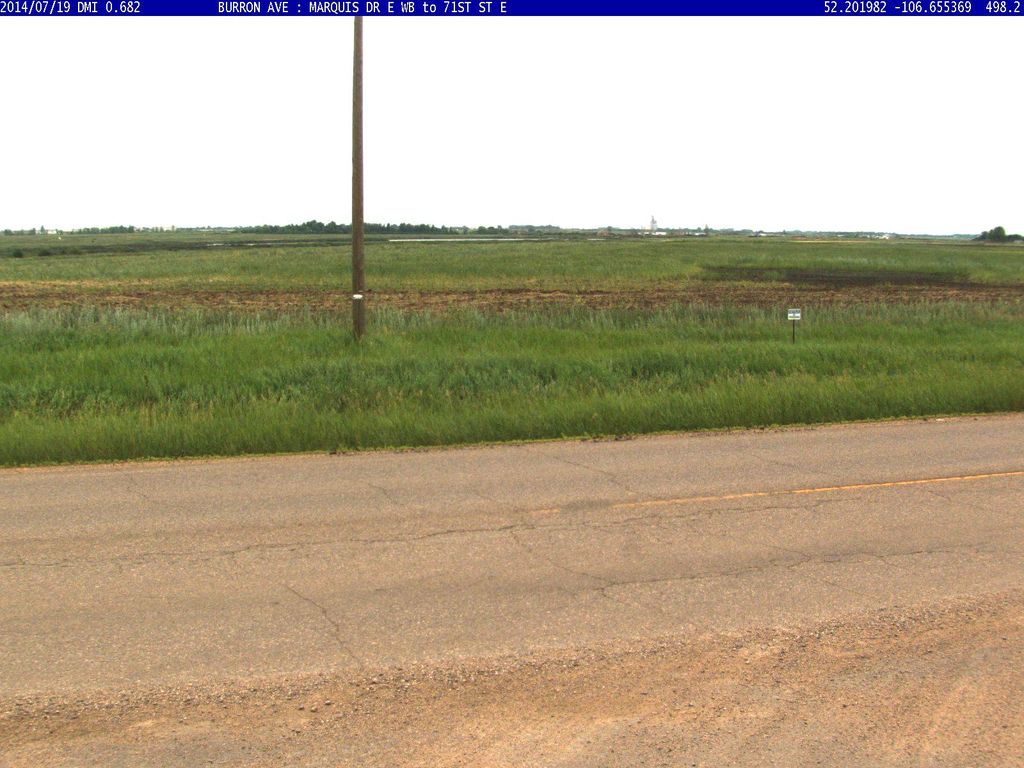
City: saskatoon